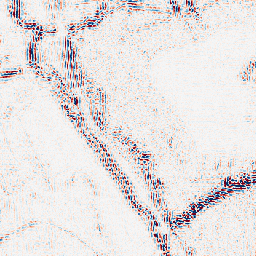
Category: wavelet
Decomposition family: wavelet_reverse_biorthogonal
Decomposition parameters: wavelet: rbio3.5
level: 2
Upsampling method: fft_zeropad
Upsampling parameters: scale: 2
Upsampling scale: 2